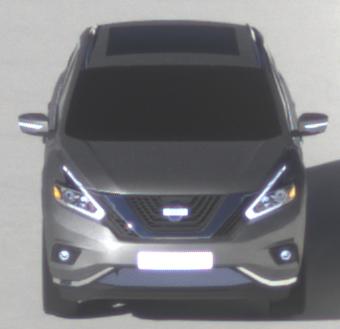
Make: Nissan
Model: Murano
Detailed model: Gen. 3 Z52
Model produced from: 2015
Doors: 5
Color: gray
Road condition: dry road
Daytime: morning or afternoon
Contrast: high contrast